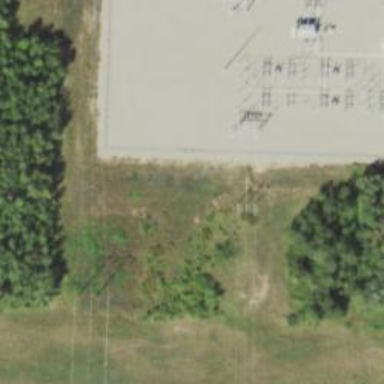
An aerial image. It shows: H-frame designed tower for power lines.